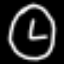
Label: clock